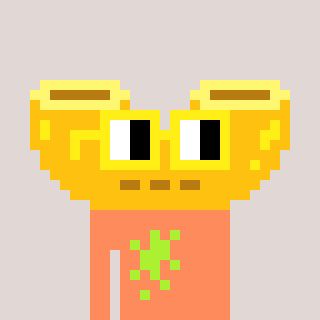
a pixel art character with square yellow glasses, a macaroni-shaped head and a peachy-colored body on a warm background